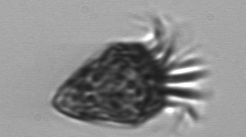
Label: Strombidium_morphotype2